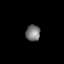
Tissue: lung
Cell type: Others
Senescence score: 0.2408
Nuclear area (px): 228
Mean DAPI intensity: 120.189